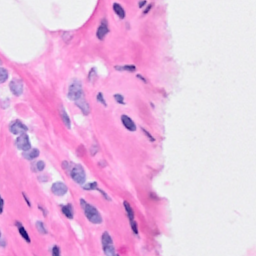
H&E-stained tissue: Breast